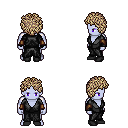
a pixel art fantasy rpg character, male body template, dark elf, purple skin, gray robe, white pants, white blonde curly afro hairstyle, cloth bracers, black shoes, four views (front, back, left, right), 2x2 character sprite sheet, small pixel art, hard edges, no anti-aliasing